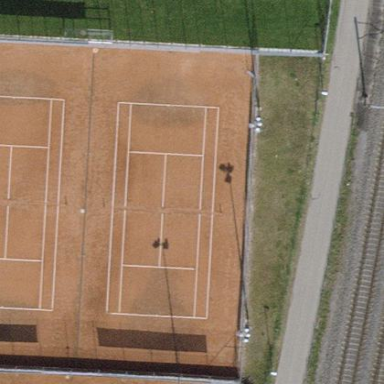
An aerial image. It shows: Tennis court in leisure pitch.